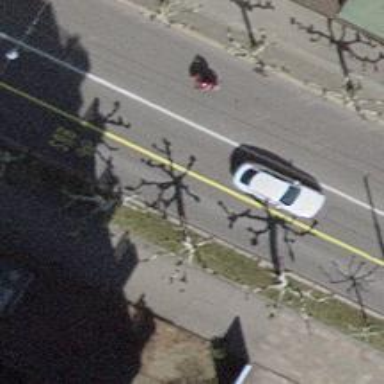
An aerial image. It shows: Avenue lined with trees.